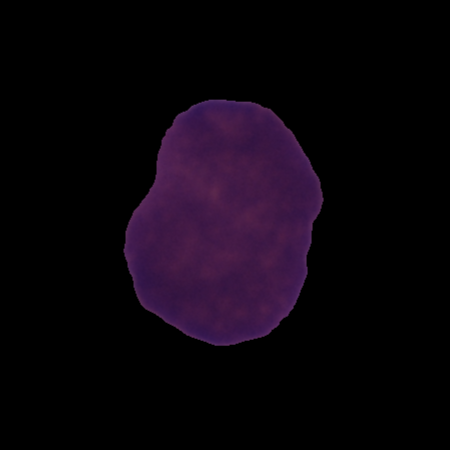
Label: cancer